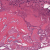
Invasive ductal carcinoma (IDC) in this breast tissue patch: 0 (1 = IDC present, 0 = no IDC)